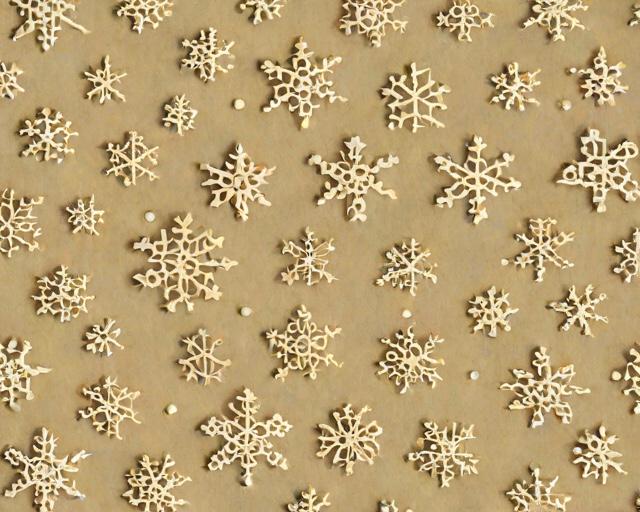
Category: Holiday